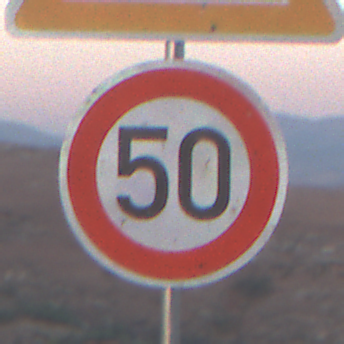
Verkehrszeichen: Geschwindigkeit50
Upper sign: SteinschlagLinks
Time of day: SunriseSunset
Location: Outdoor (Nature)
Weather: Clear
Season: NotSpecified
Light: Natural